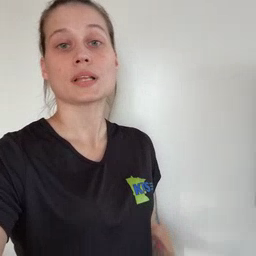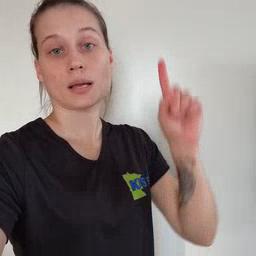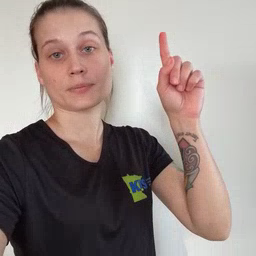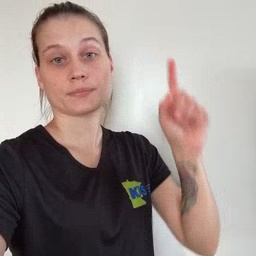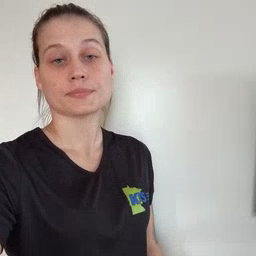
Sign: up